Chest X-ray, AP view. Patient: 49 years old, sex M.
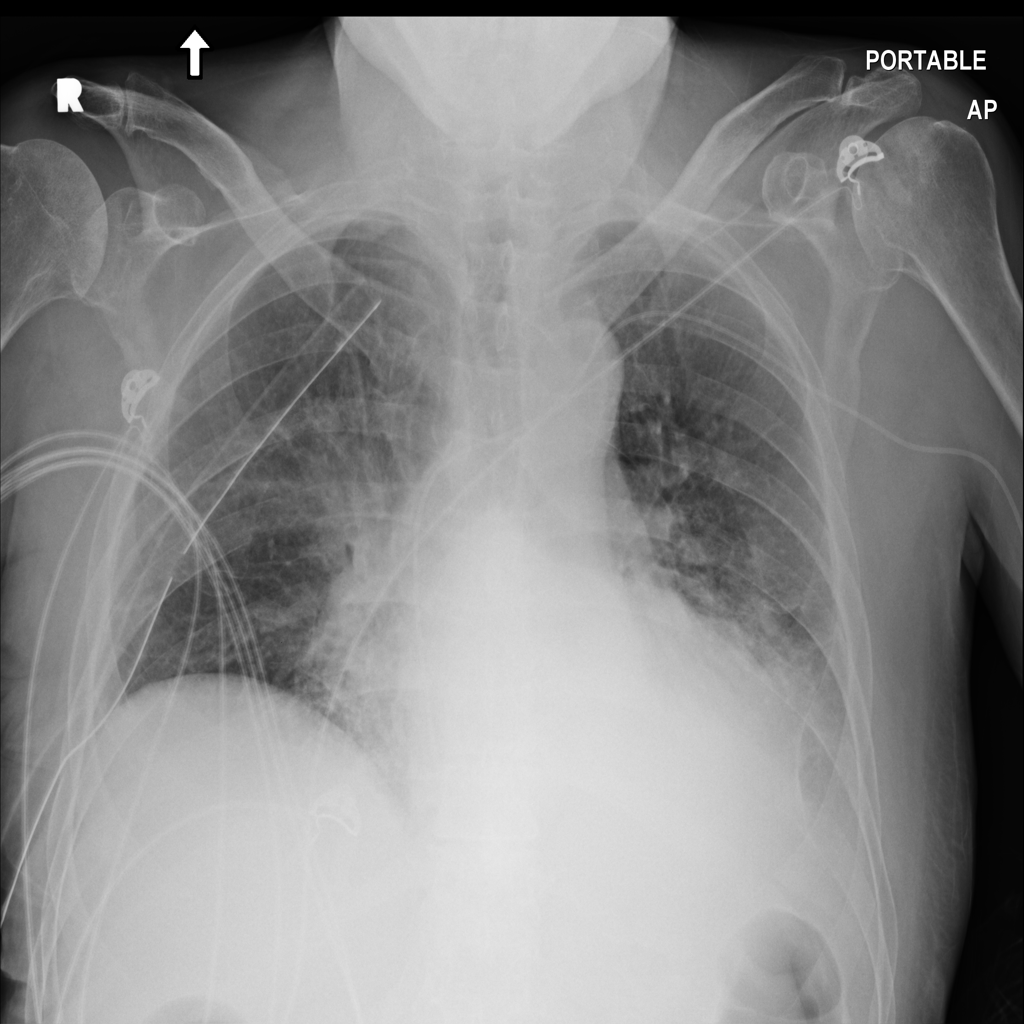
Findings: Consolidation, Effusion